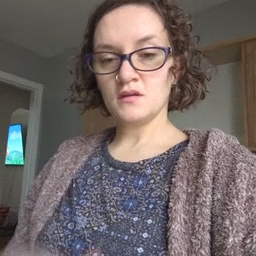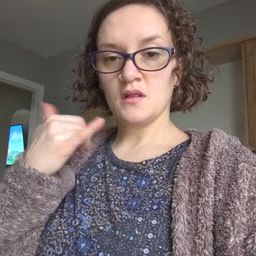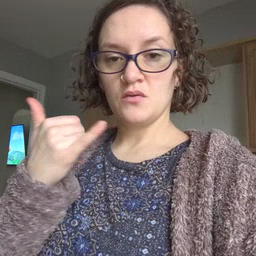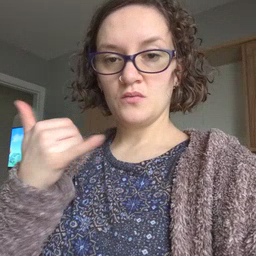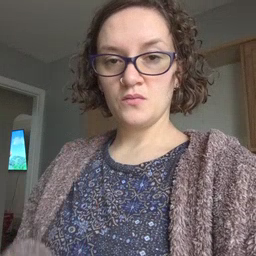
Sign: yellow